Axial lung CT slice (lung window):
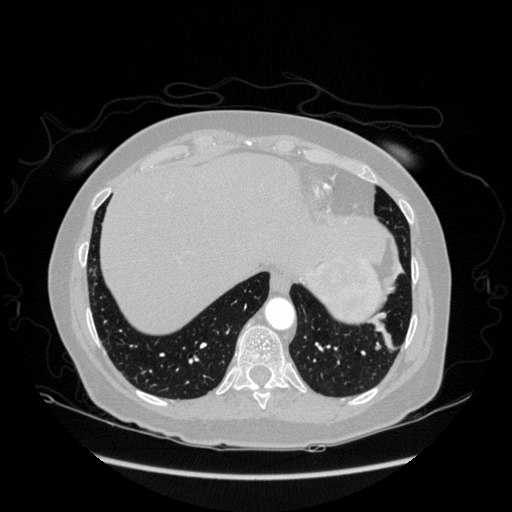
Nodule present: no